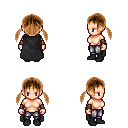
a pixel art fantasy rpg character, female body template, human, light skin, black cape, metal pants, brown twin-tailed hairstyle, leather bracers, black shoes, four views (front, back, left, right), 2x2 character sprite sheet, small pixel art, hard edges, no anti-aliasing